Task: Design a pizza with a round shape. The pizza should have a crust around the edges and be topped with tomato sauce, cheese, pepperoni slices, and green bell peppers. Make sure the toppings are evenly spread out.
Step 131:
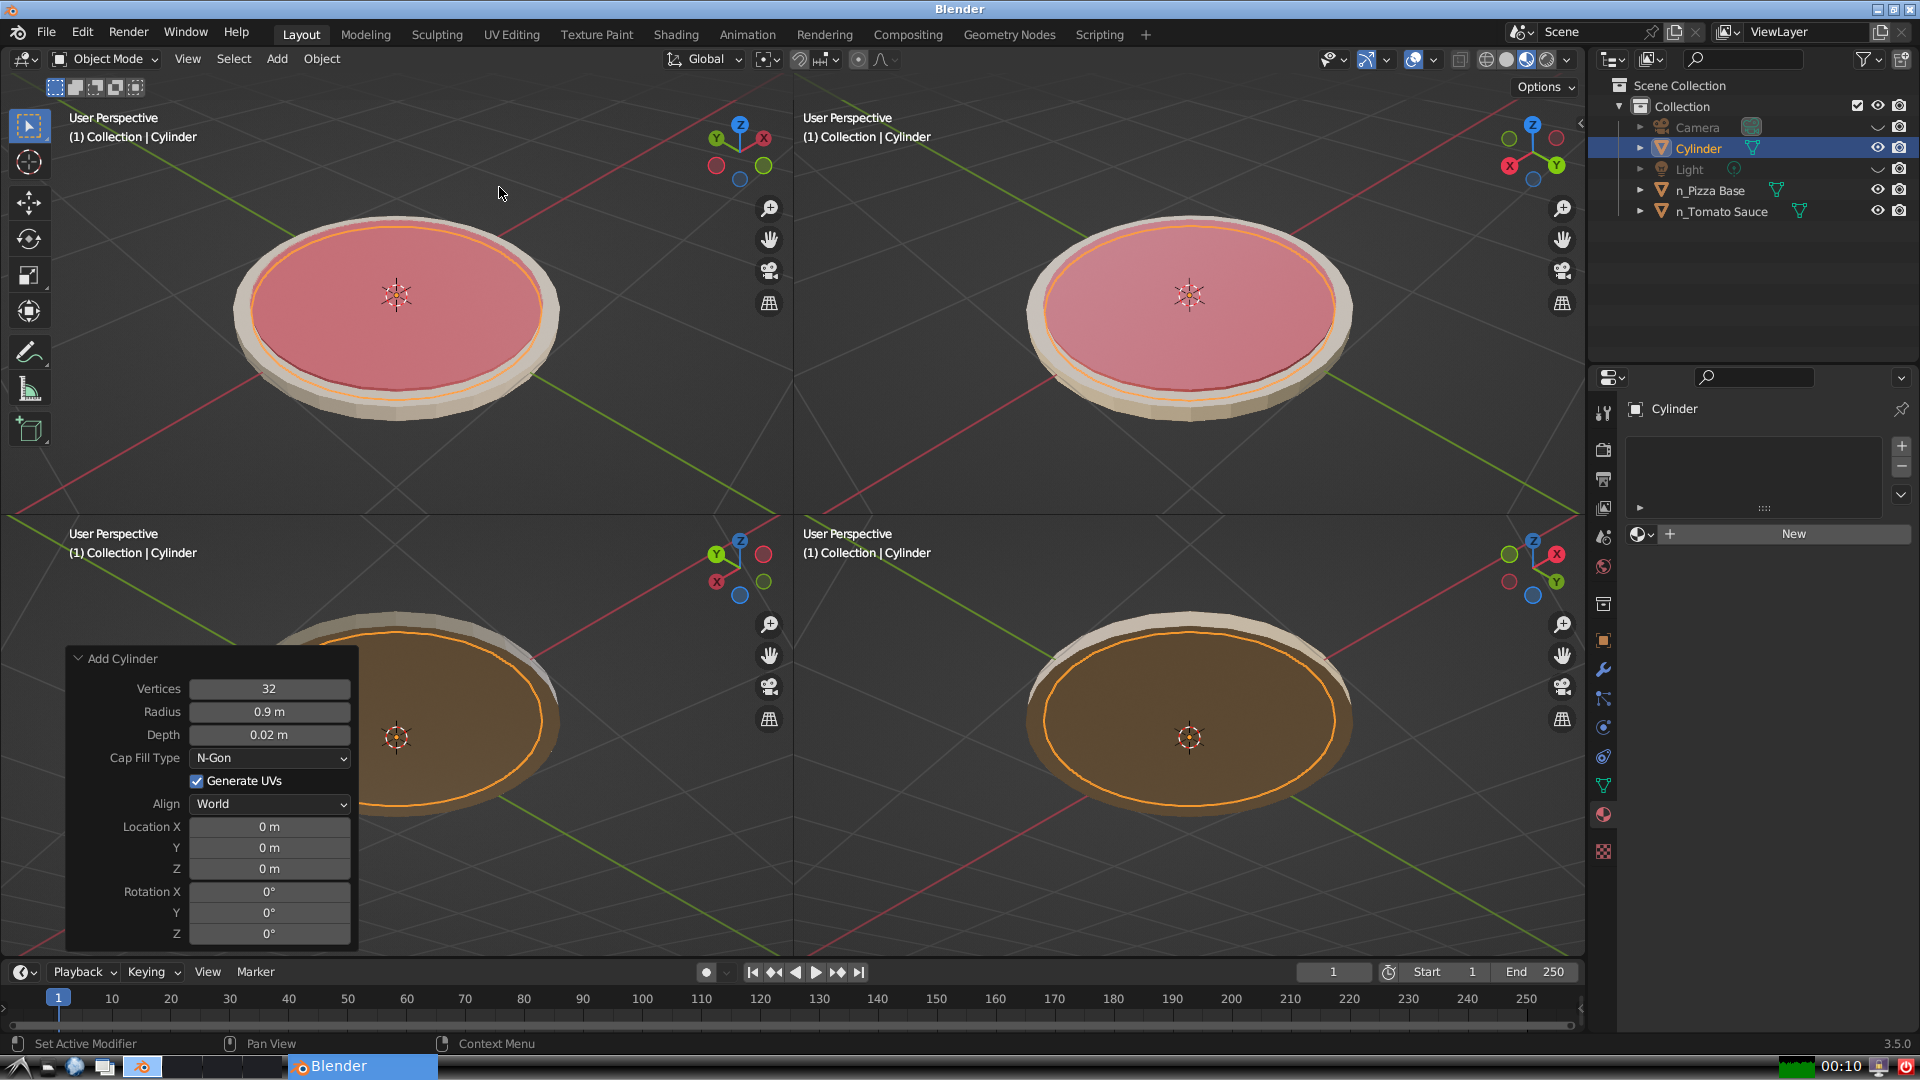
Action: {"mouse_move": [270, 708]}